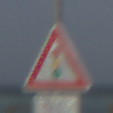
Verkehrszeichen: Lichtzeichenanlage
Zusatzzeichen unten: ZeitangabenMitBeschraenkungAufWochentage2
Umgebung: Outdoor, Suburban
Tageszeit: MorningAfternoon
Wetter: PartlyCloudy
Licht: Natural
Jahreszeit: NotSpecified
Kontrast: HighContrast